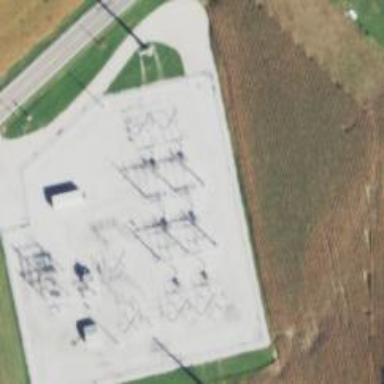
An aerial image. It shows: Switch used for power control.